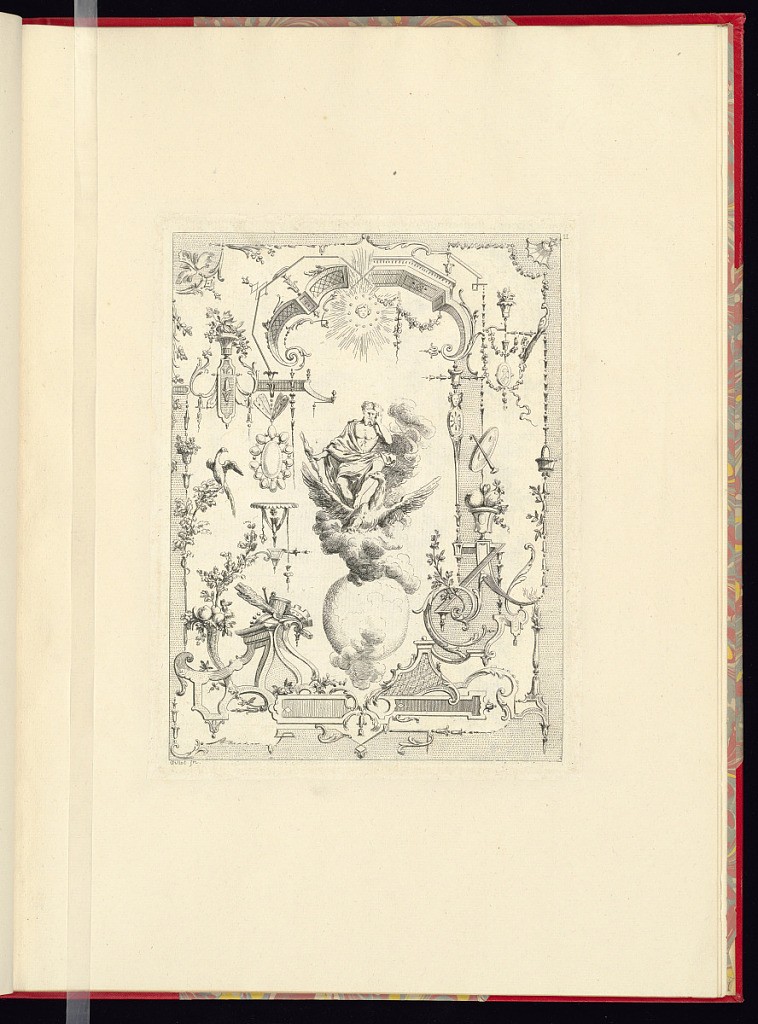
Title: Arabesque Ornament Designs
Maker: Claude Gillot, French, 1673–1722
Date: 1749–61
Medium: Etching on laid paper
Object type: Print
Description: Eleventh plate from a series of bifurcated arabesque/ grotesque panel designs with a different design on the left and right side of the plate. The ornament features the central figure of the classical Roman and Greek god Jupiter/ Zeus, seated in the clouds, holding a lightning bolt with an eagle at his feet, with the head of apollo surrounded by rays of light above, framed by a canopy, architectural elements, festoons of flowers, birds, fleurons, rinceaux, vases and baskets of fruit and flowers, foliage, roundels, rosettes, and diaper pattern. The plate is numbered and signed.